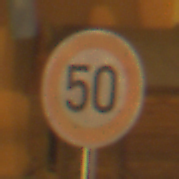
Verkehrszeichen: Geschwindigkeit50
Umgebung: Outdoor, Urban
Tageszeit: Night
Wetter: Clear
Licht: Artificial
Jahreszeit: NotSpecified
Kontrast: HighContrast